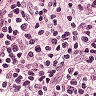
Metastatic tissue present: yes